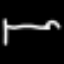
Label: bed